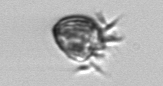
Label: Ciliophora